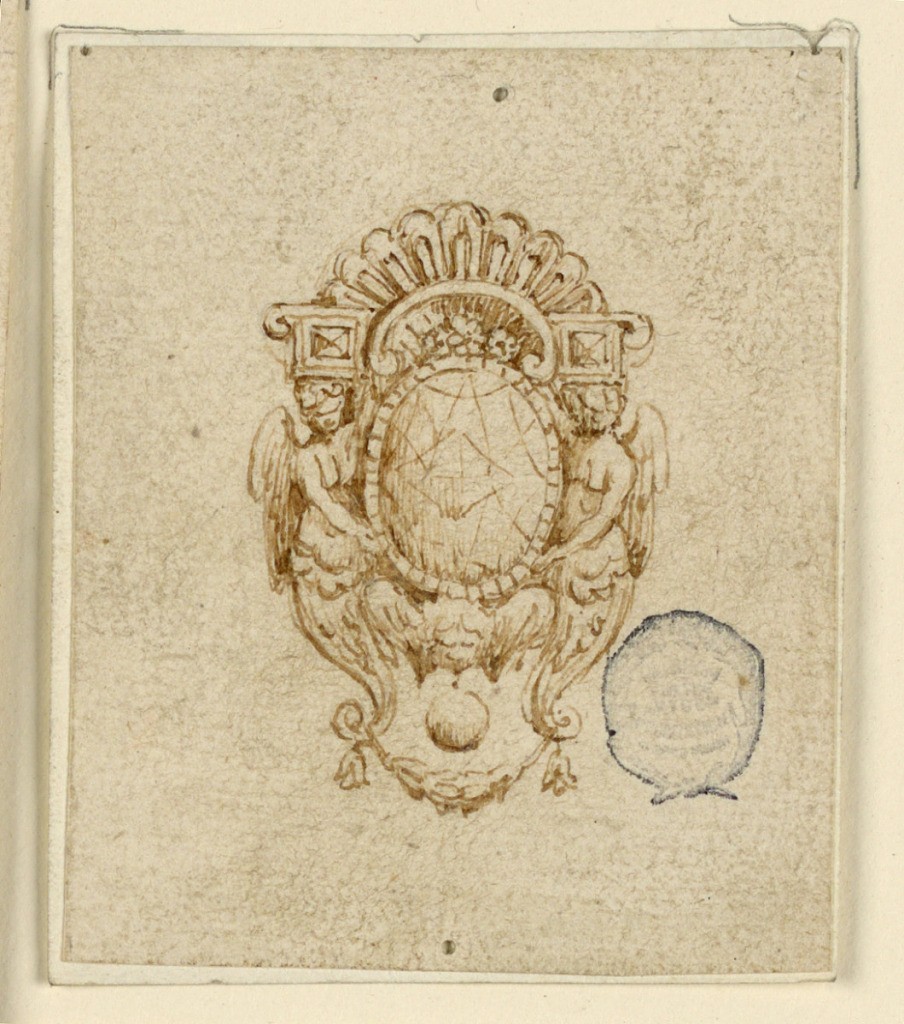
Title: Design for Brooch with Winged Half Figures
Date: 16th century
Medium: Pen and sepia on paper
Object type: Drawing
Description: An oval gem with a dentil frame held on either side by a winged mermaid.  Crowning the top, a volute and palmette flanked by square gems. Below, a winged head, a garland and a drop gem.